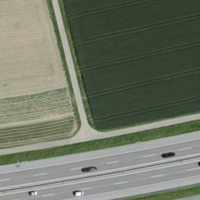
EUNIS habitat code: 57
Species observed at this site:
Milvus milvus
Milvus migrans